Question: I can't find any font-family in CSS, which is similar to the font-family used in the CMD.exe.
Could you please help me?

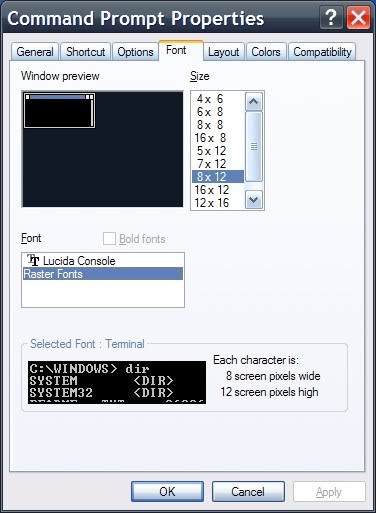
Answer: <URL>. Barring that, I don't know what you're on about.